Question: I'm trying to do a simple speech bubble using the border triangle technique, by overlaying two triangles, one with the border color I want and the other one with the background color of the speech bubble, using :before and :after pseudo classes:
<URL>
'''
.bubble:before, .bubble:after {
border-style: solid;
content:"";
display: block;
position: absolute;
width: 0;
}
.bubble:before {
border-color: #DCDCDC transparent;
border-width: 33px 0 0 33px;
bottom: -33px;
left: 40px;
}
.bubble:after {
border-color: #FFFFFF transparent;
border-width: 35px 0 0 35px;
bottom: -30px;
left: 37px;
}
'''
The problem is the .bubble:after triangle. For some reason Firefox on Windows 8 renders an additional border that I have not defined, which looks really bad.

It works jolly well on Chrome and even Internet Explorer 10, 9 and 8 displays this perfectly.
Any ideas?
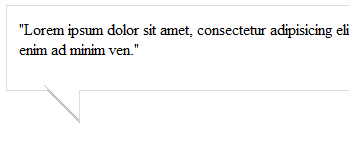
Answer: You need to add
'''
border-style: outset;
'''
To make it more visible on FF
'''
border-style: solid outset;
'''
To your
'''
.bubble:before, .bubble:after {
'''
(Updated JSFiddle)
<URL>